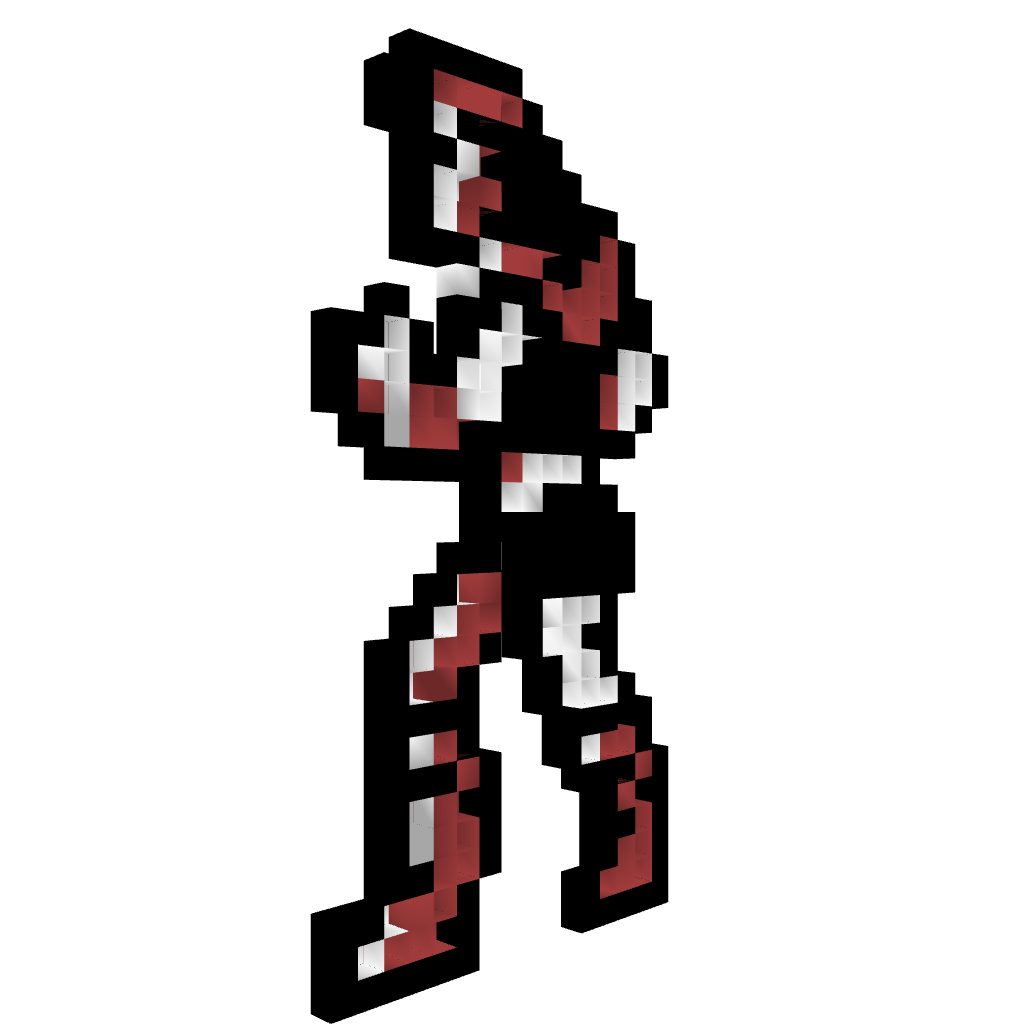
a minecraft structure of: Trevor from Castlevania 3 bad low quality